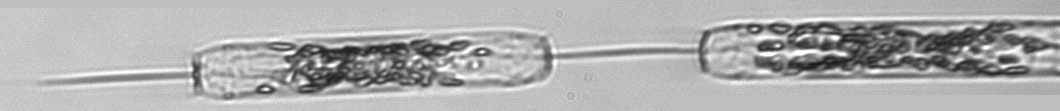
Label: Ditylum_brightwellii